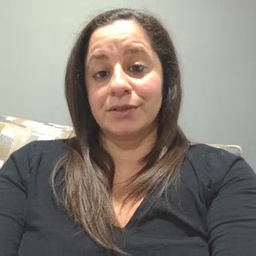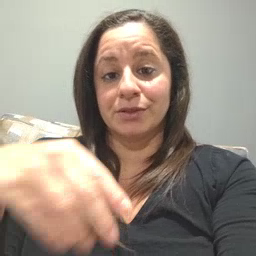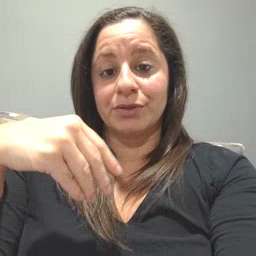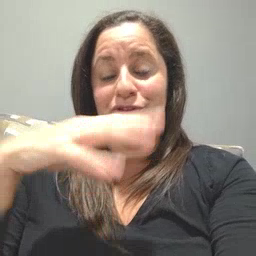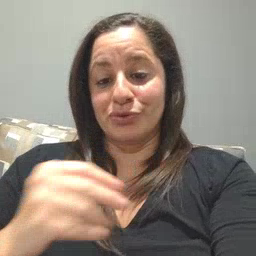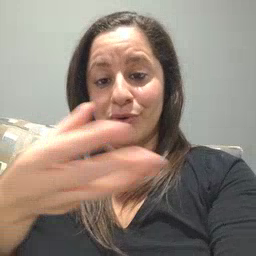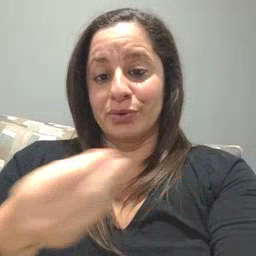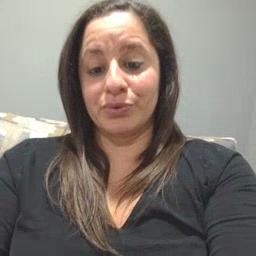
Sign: story